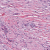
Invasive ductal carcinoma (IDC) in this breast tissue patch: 1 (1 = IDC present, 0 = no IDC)